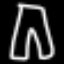
Label: pants